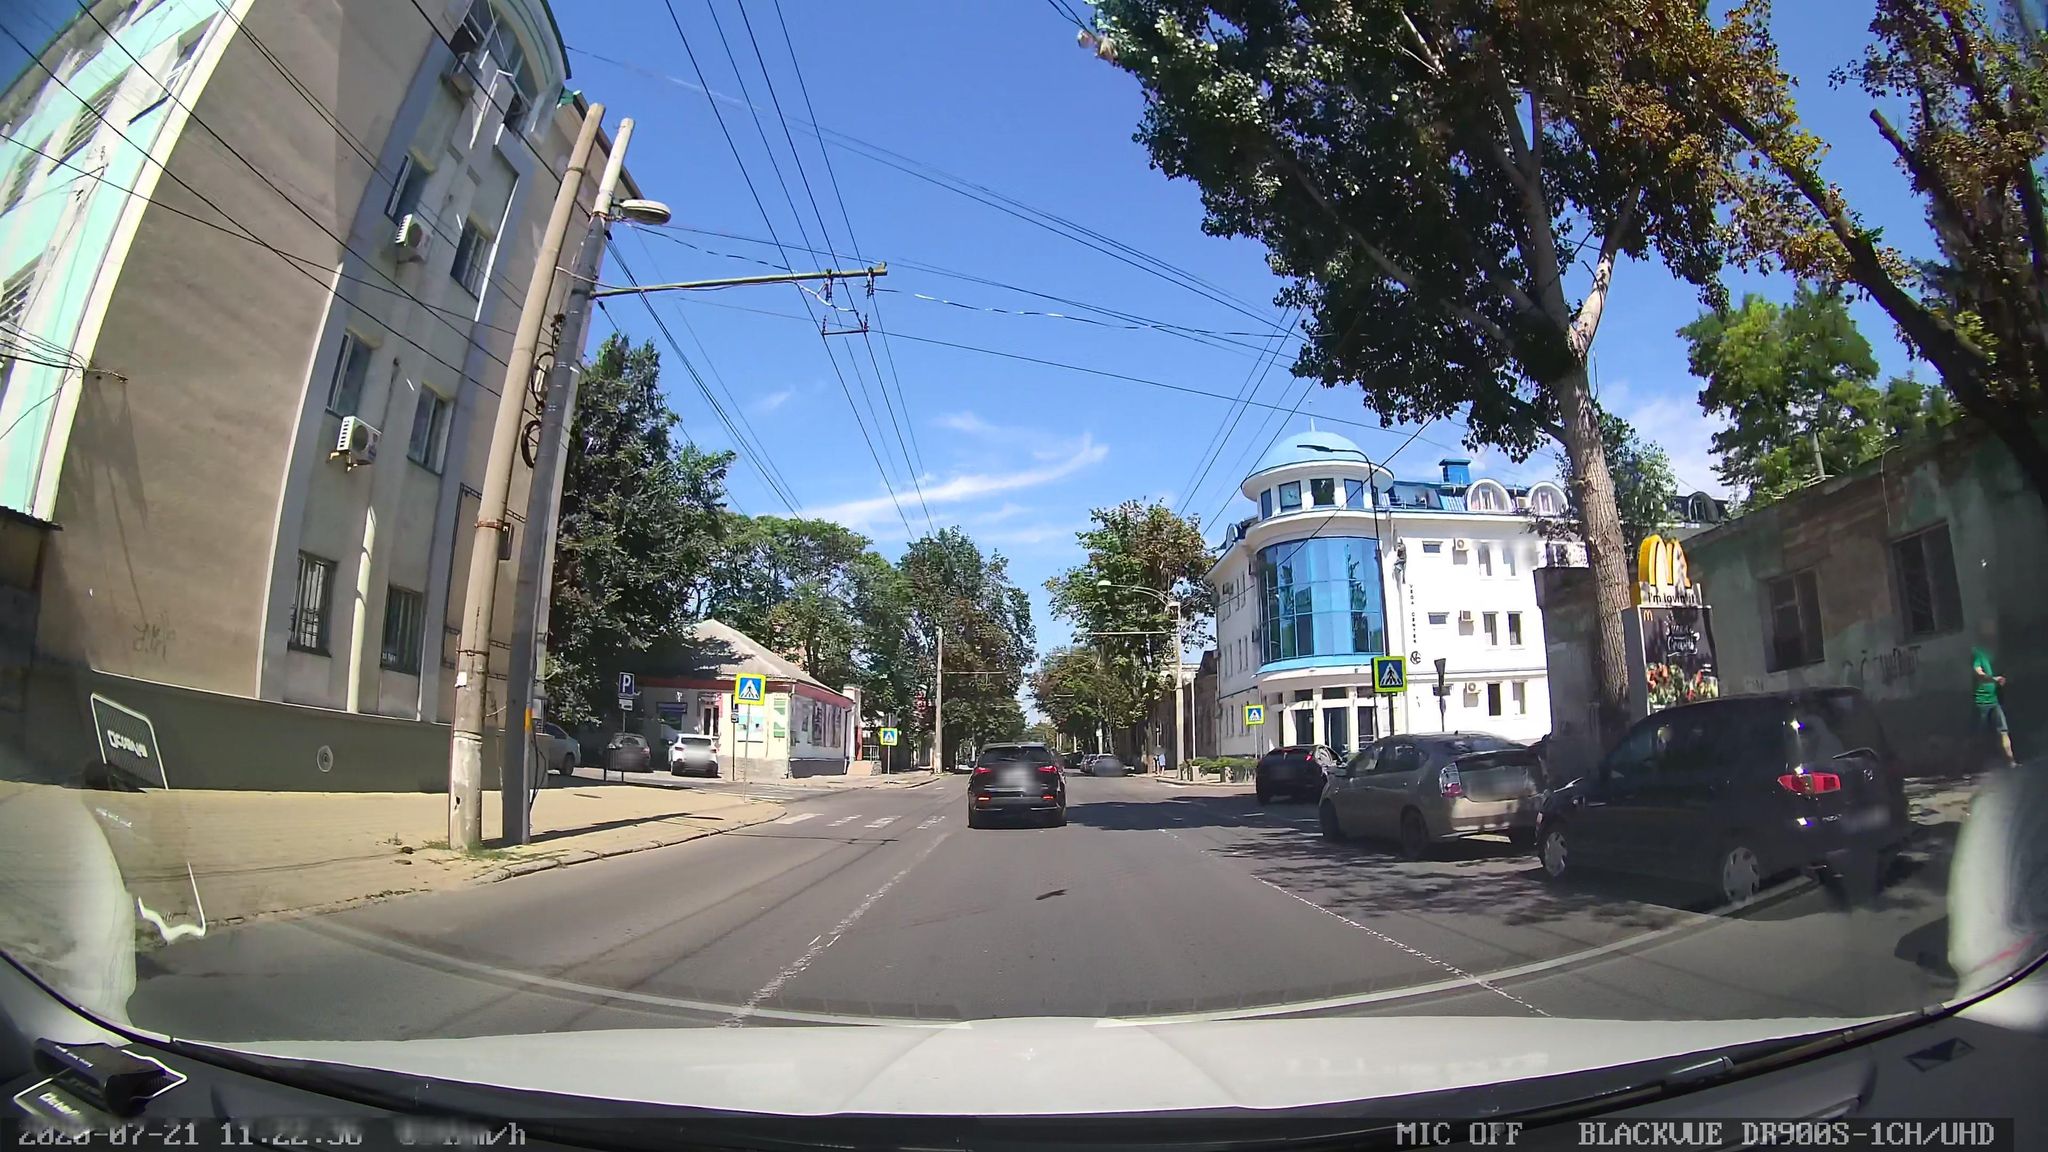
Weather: clear
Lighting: day
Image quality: good
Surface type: driving surface
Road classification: secondary
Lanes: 2
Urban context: urban centre
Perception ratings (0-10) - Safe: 3.84, Lively: 9.25, Beautiful: 3.82, Boring: 2.47, Depressing: 4, Wealthy: 2.72